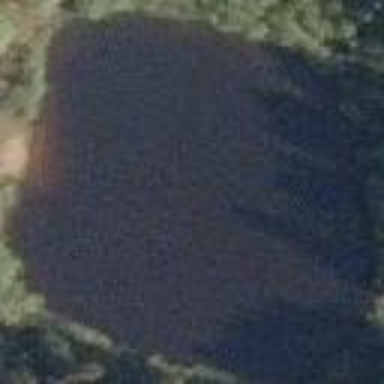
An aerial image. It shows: Peaceful pond surrounded by nature.